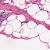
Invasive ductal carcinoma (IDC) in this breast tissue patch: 0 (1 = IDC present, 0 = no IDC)